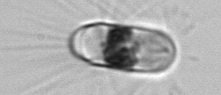
Label: Corethron_hystrix